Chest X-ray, PA view. Patient: 33 years old, sex M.
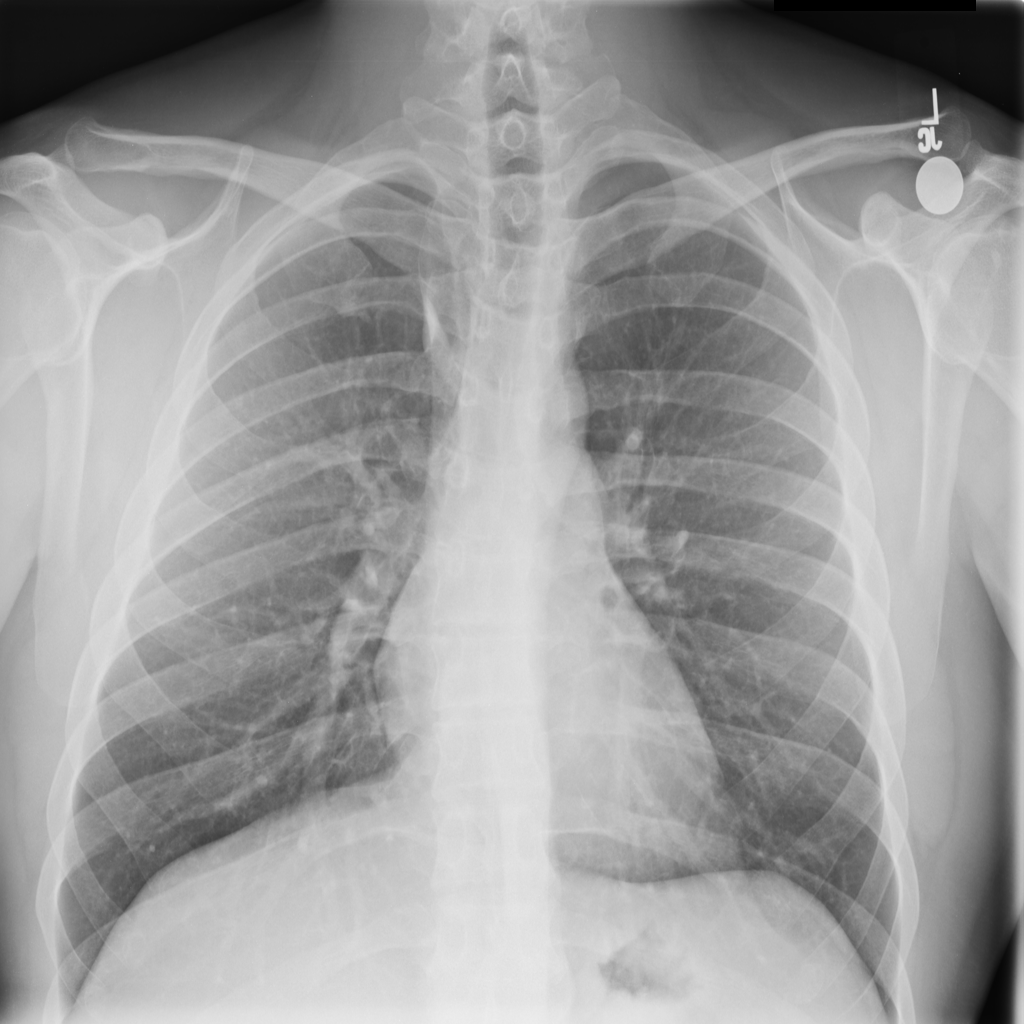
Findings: No Finding